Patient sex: F
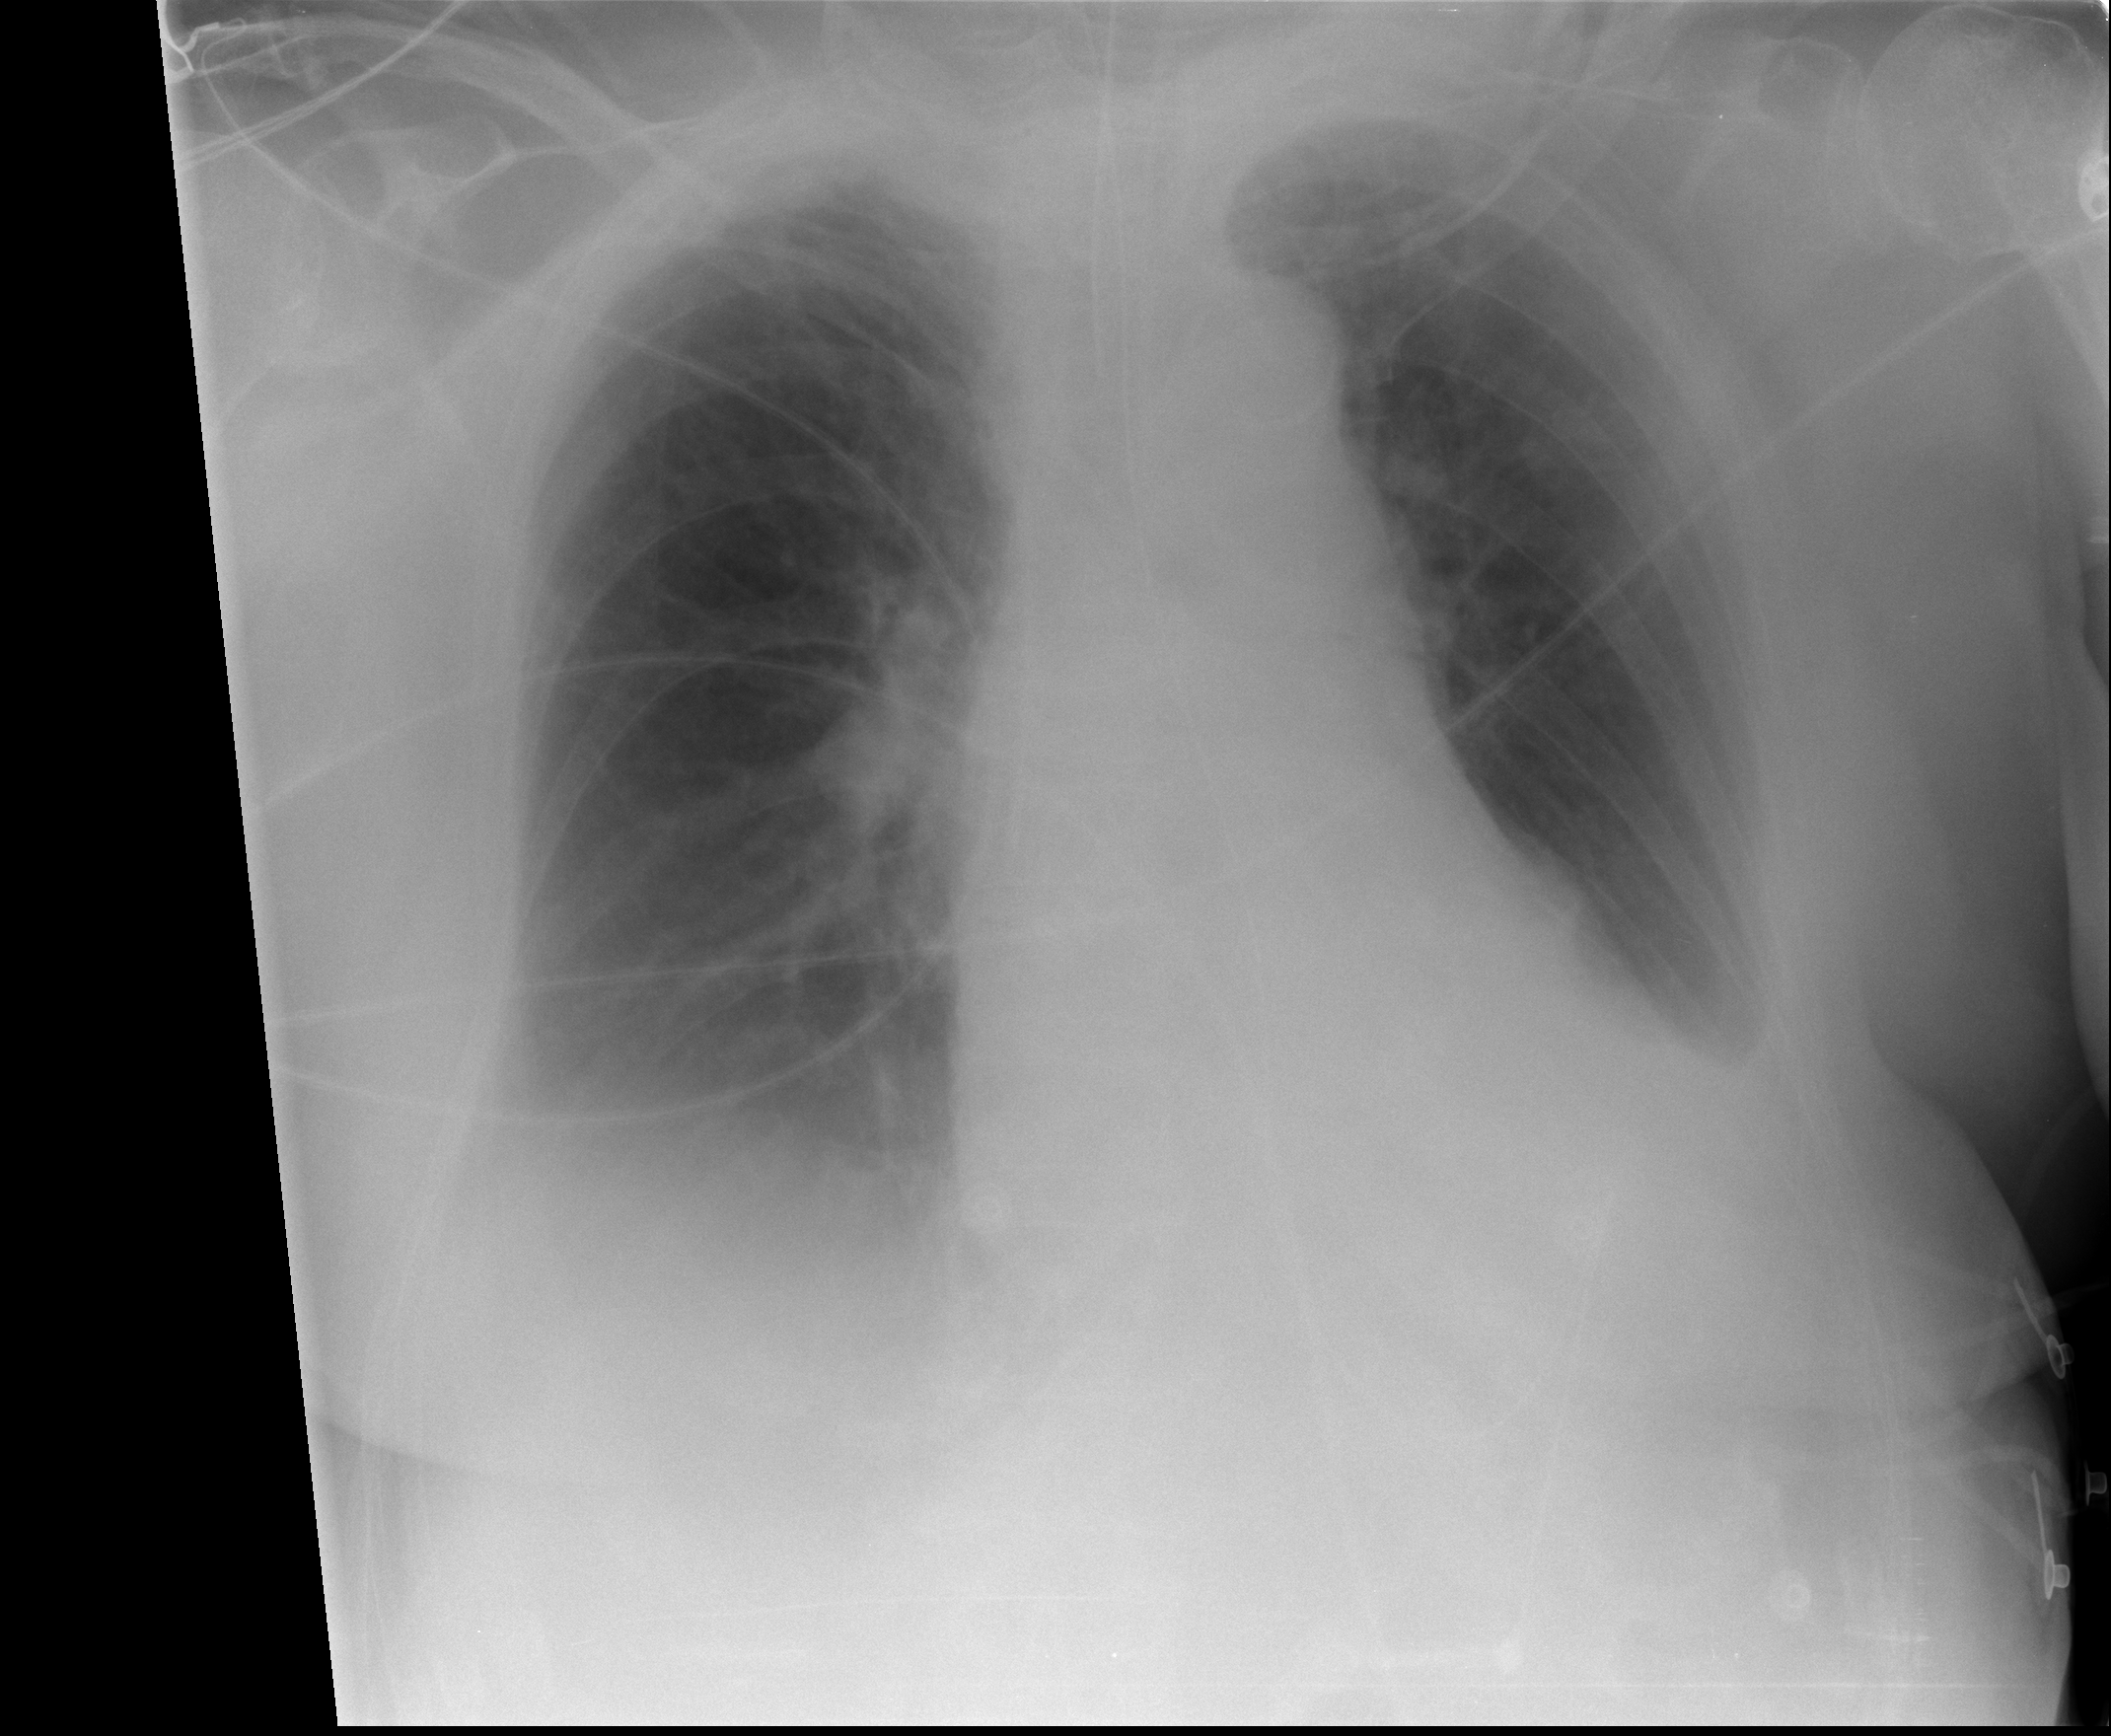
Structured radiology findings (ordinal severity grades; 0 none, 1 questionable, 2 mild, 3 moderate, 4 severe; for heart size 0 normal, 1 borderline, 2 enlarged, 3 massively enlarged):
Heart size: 1
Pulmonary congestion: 2
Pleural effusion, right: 2
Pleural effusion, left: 2
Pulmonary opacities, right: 0
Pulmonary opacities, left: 0
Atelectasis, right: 2
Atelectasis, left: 2